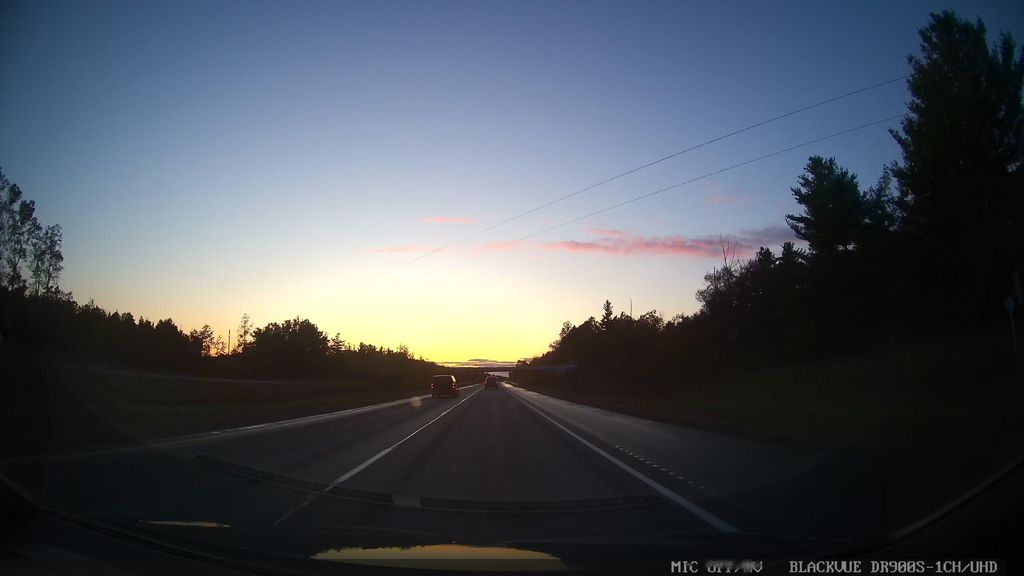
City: ottawa-gatineau